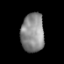
Tissue: prostate
Cell type: T cells
Senescence score: 0.3368
Nuclear area (px): 884
Mean DAPI intensity: 139.463